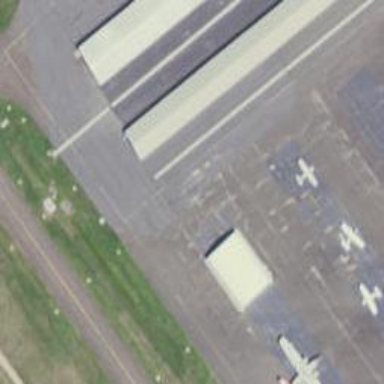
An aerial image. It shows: Image of taxiway at airport.